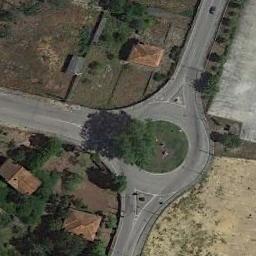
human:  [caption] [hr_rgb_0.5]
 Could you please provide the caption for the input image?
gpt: There are many trees and buildings around the roundabout .

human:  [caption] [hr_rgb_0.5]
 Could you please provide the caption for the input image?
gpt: The roundabout is on the bare land next to buildings and trees .

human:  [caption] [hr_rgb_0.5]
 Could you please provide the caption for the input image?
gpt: The roundabout with three exits and entrances is in the clearing and some houses are next to the roundabout .

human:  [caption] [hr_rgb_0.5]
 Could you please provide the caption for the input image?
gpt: There are several buildings and some trees and a large lawn around the crossroads .

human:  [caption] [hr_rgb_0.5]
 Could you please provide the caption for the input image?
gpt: There are some green trees and brown buildings beside the roundabout .